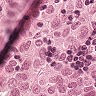
Metastatic tissue present: yes